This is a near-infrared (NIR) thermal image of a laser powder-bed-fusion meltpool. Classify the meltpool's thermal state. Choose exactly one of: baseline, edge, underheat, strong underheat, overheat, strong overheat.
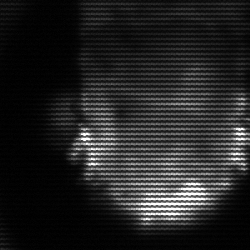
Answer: baseline